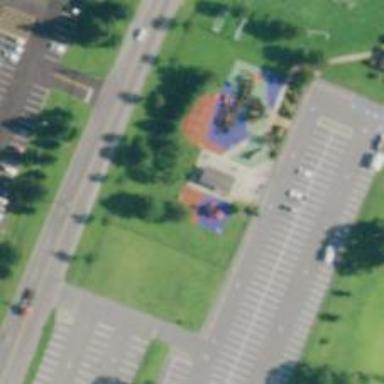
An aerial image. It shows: Playground with springy equipment.